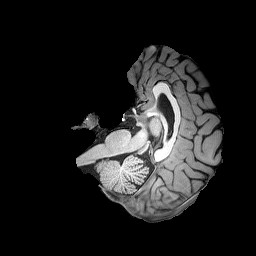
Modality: T1w
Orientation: axial
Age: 33
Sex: male
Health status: healthy